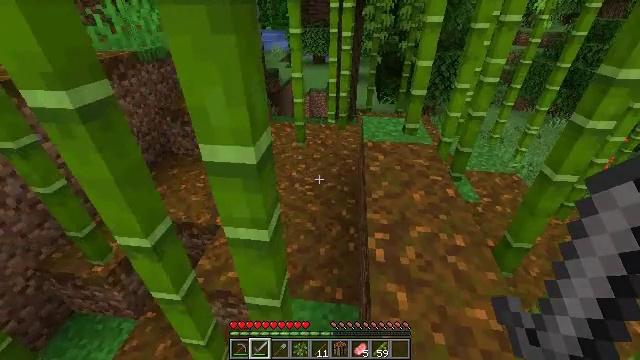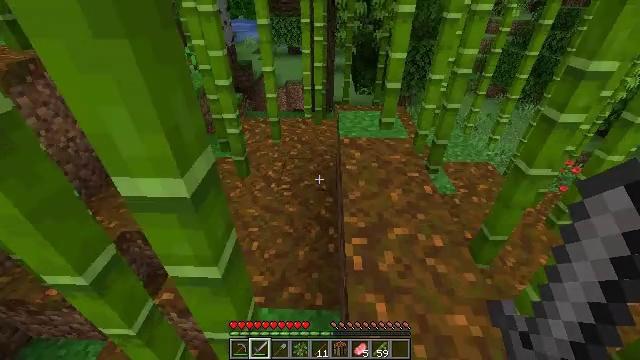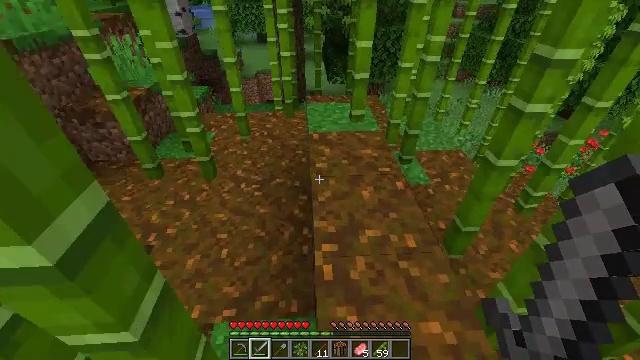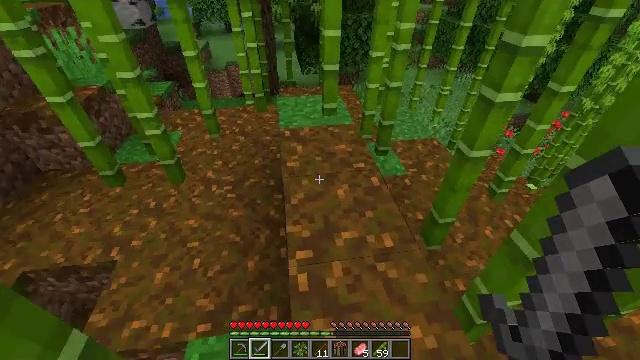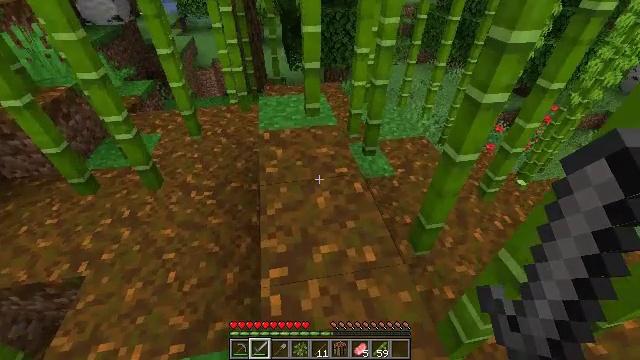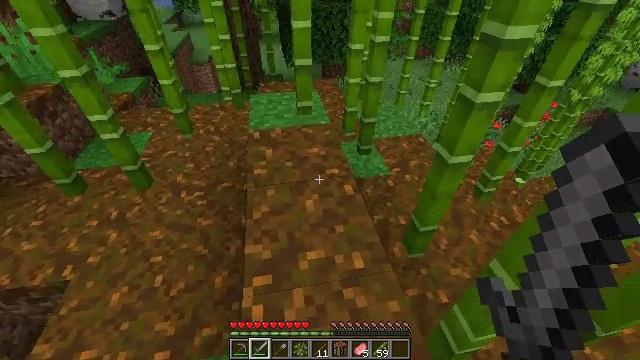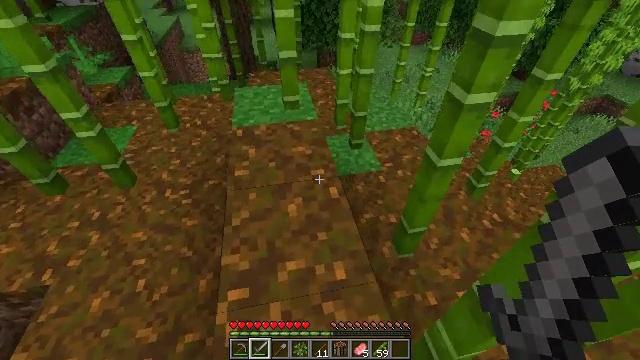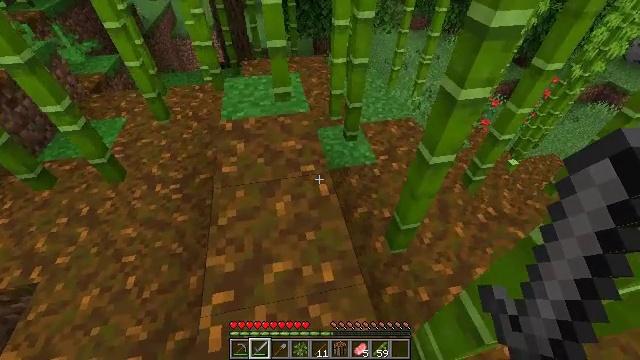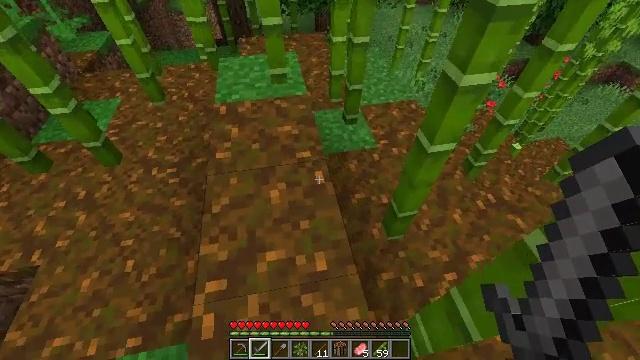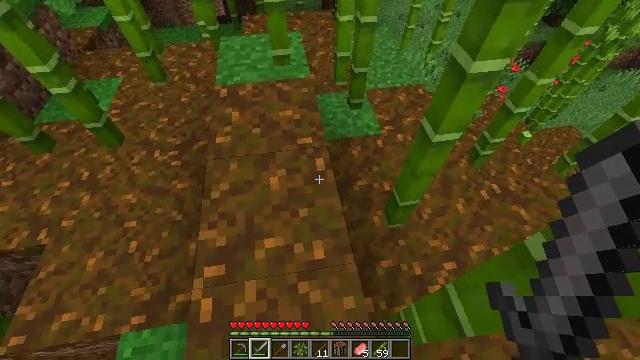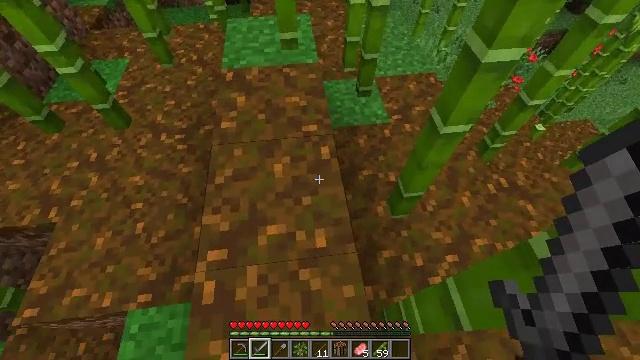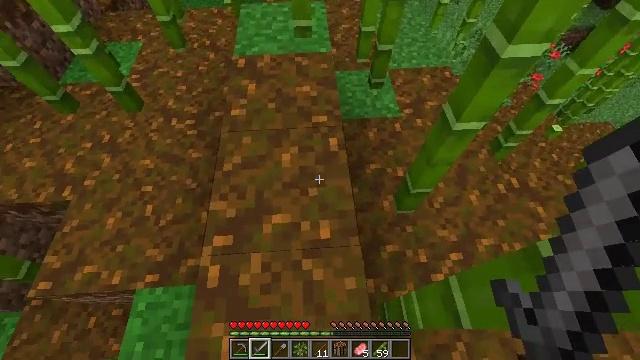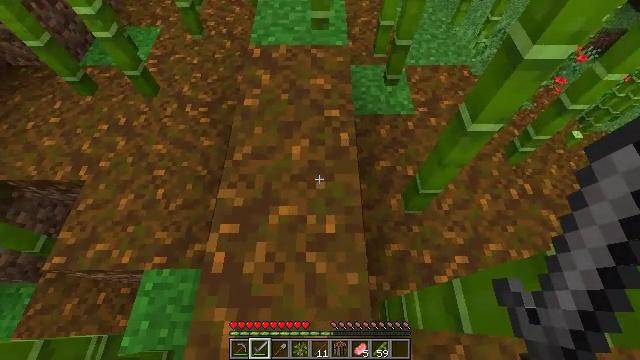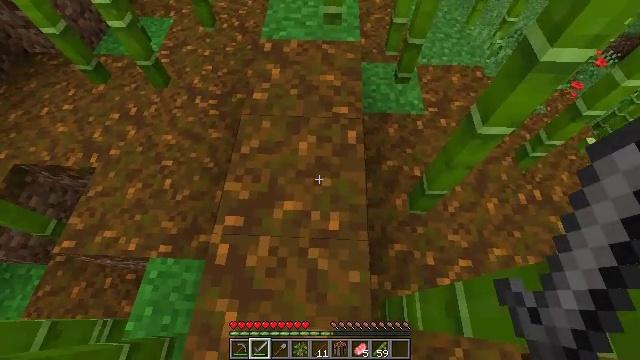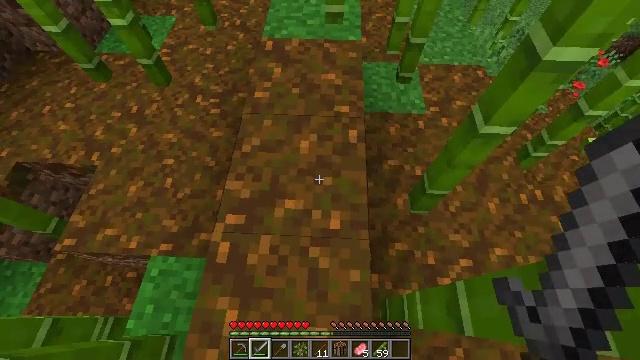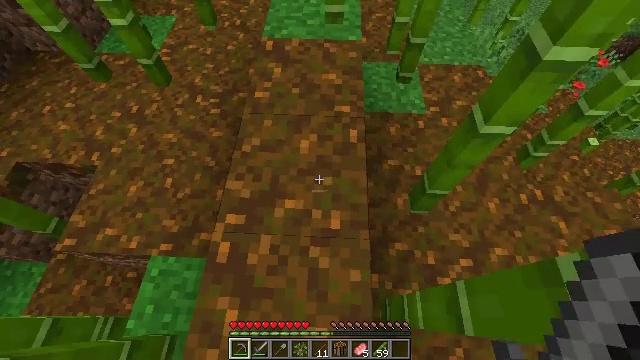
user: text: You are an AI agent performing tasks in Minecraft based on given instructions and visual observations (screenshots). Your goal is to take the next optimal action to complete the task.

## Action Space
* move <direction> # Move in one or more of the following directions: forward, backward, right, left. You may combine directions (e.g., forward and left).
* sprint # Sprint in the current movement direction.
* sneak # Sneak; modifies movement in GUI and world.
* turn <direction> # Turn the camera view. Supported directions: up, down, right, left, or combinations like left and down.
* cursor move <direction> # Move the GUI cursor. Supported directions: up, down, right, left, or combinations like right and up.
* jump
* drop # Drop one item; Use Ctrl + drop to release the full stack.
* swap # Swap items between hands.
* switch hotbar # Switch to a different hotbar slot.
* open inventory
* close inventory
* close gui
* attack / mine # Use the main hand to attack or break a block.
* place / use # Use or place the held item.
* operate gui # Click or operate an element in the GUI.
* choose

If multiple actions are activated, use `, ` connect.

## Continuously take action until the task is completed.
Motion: motion action
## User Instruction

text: Break the podzol in a taiga biome.
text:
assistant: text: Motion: move forward and move right, turn right and down
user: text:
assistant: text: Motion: move forward and move right, turn right and down
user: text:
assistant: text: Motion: move forward and move right, turn right and down
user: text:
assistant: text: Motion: move forward and move right, turn right and down
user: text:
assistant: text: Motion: move forward and move right
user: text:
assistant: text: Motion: move forward and move right, turn down
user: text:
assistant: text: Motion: turn down
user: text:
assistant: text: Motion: turn down
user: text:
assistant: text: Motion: turn left and down
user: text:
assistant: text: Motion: turn left and down
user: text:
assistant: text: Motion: turn left and down
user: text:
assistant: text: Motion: turn left and down
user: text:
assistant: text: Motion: turn left
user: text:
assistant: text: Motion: no_op
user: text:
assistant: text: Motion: switch to hotbar 1
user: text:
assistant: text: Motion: switch to hotbar 1
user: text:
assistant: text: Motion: switch to hotbar 1
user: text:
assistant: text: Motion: switch to hotbar 1
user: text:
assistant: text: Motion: turn left and up
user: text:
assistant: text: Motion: turn left and up
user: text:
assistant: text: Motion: attack / mine
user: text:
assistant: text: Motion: attack / mine
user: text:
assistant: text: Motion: attack / mine
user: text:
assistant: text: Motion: attack / mine
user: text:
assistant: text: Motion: attack / mine
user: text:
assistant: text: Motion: attack / mine
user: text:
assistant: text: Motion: attack / mine
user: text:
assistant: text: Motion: attack / mine
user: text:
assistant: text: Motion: switch to hotbar 2
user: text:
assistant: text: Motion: switch to hotbar 2